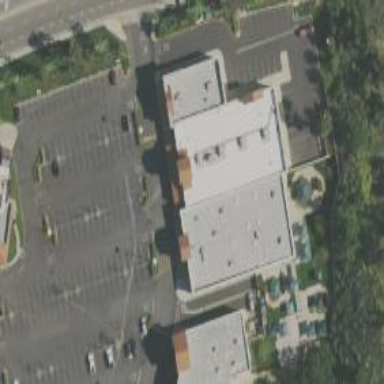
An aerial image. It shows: Retail building used for commercial purposes.